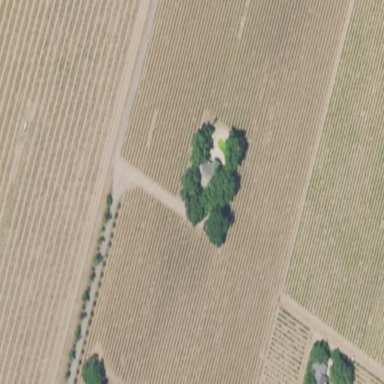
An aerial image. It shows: Vineyard with grape crops.